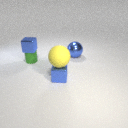
large blue metal sphere behind small green rubber cylinder